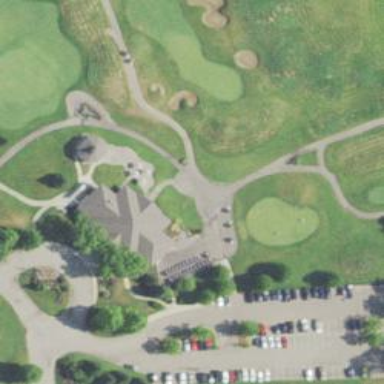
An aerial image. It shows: Path for both road and golf.